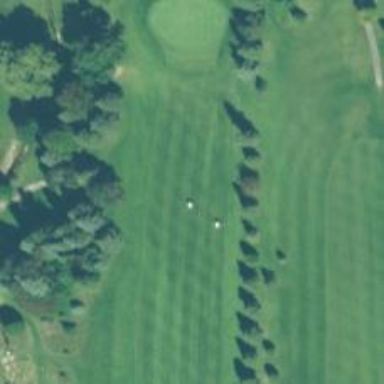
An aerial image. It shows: Golf hole.